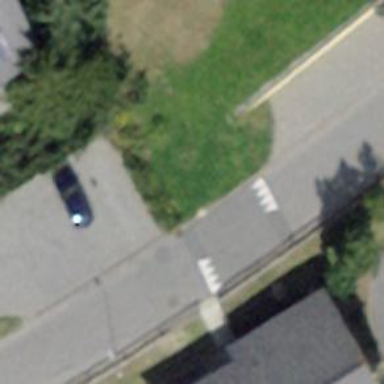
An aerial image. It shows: Table-style traffic calming feature.